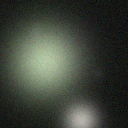
Screen state: off